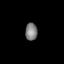
Tissue: lung
Cell type: Epithelial cells
Senescence score: 0.1597
Nuclear area (px): 208
Mean DAPI intensity: 125.841